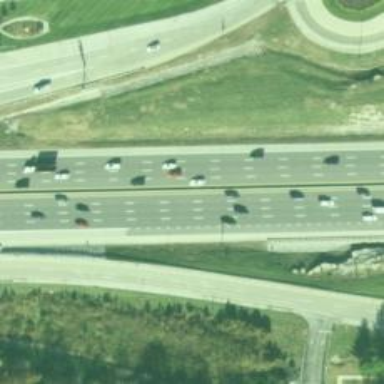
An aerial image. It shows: Motorway.